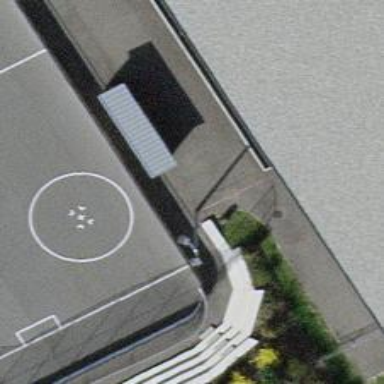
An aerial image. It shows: Bench.